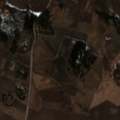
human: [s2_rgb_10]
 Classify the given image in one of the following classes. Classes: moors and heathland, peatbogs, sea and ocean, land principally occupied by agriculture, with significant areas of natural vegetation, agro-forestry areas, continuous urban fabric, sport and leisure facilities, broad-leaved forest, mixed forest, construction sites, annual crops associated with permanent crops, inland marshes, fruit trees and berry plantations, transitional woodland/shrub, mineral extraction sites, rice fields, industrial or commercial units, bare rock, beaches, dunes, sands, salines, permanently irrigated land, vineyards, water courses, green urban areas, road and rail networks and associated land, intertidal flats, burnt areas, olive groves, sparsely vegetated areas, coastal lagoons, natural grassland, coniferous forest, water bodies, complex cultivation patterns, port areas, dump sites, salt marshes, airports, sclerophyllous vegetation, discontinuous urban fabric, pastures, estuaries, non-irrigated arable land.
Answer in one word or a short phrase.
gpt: non-irrigated arable land, land principally occupied by agriculture, with significant areas of natural vegetation, coniferous forest, mixed forest